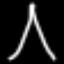
Label: The Eiffel Tower